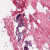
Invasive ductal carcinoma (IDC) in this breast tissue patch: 0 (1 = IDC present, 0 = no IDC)